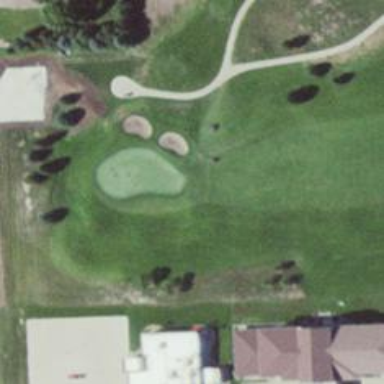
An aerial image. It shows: Golf hole.